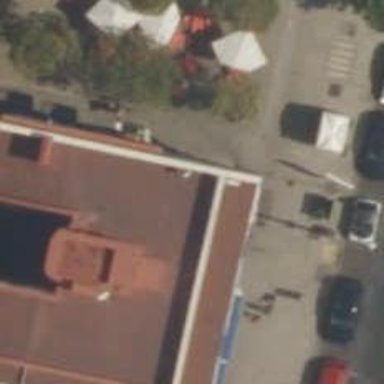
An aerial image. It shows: Cafe.